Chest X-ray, AP view. Patient: 65 years old, sex M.
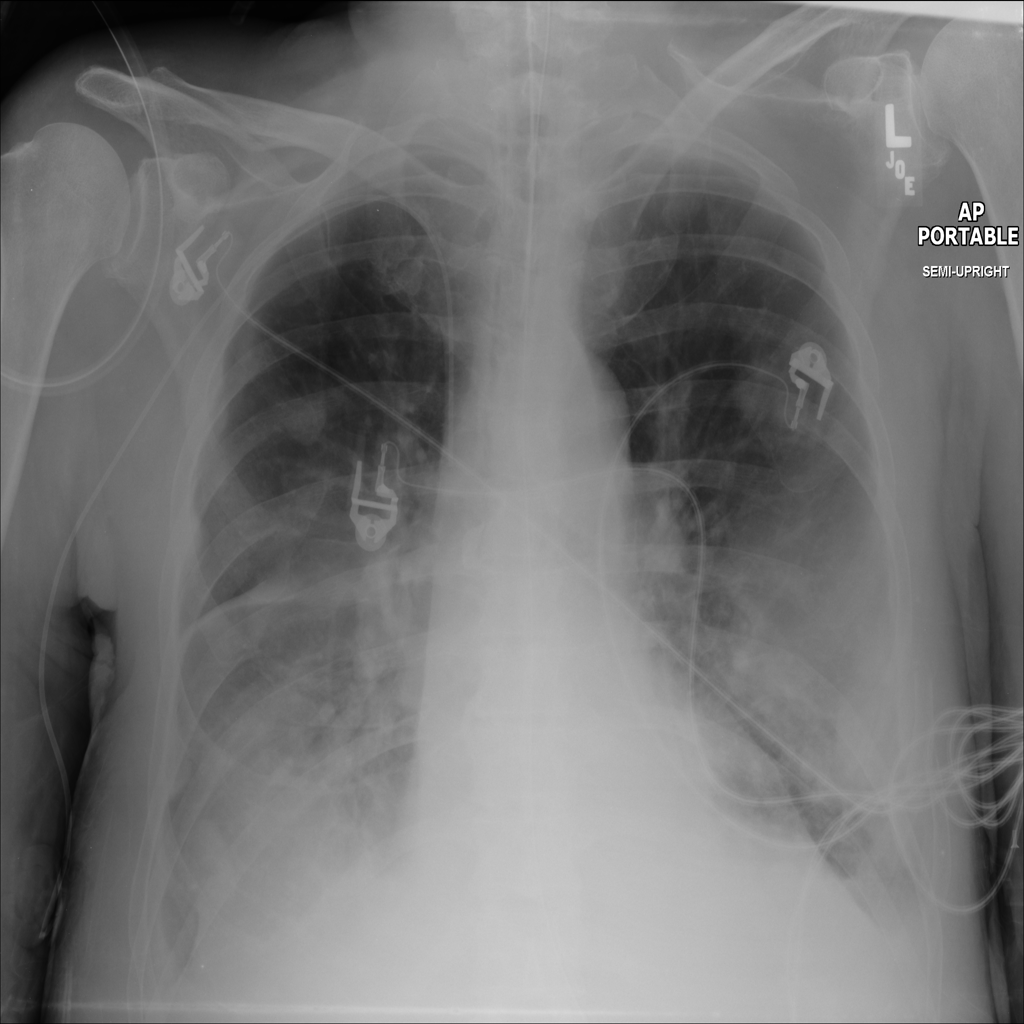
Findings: Atelectasis, Edema, Effusion, Infiltration, Mass